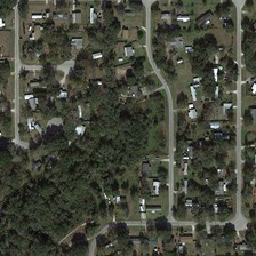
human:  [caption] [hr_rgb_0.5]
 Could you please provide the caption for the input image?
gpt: The fork road connects the villas in the residential area.

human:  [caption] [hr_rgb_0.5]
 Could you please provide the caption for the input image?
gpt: The dim road connects the villa of the house.

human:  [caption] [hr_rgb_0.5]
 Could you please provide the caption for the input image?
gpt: The forked roads connect the villas in the residence.

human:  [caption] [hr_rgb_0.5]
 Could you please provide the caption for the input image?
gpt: a lush woods is invading this peaceful residential zone with roads passing through it .

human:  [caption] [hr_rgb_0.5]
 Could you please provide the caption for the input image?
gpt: a lush woods is invading this peaceful residential zone with roads passing through it .